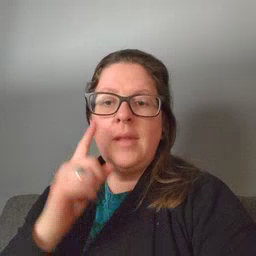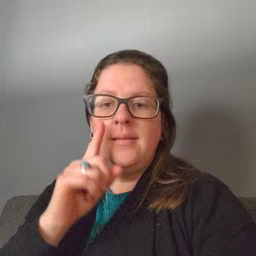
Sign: eye